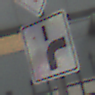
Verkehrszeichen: VerlaufVorfahrtsstrasse8
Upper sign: Vorfahrtsstrasse
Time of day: MorningAfternoon
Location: Outdoor (Urban)
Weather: Overcast
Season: NotSpecified
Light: Natural